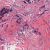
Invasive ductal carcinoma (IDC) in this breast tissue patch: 1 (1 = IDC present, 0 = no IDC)